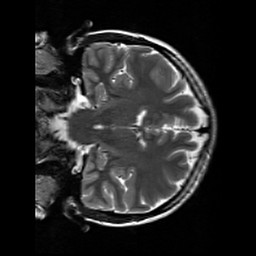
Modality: T2w
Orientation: coronal
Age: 24
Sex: female
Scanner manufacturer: siemens
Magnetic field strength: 3 T
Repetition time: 7 s
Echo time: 0.09 s